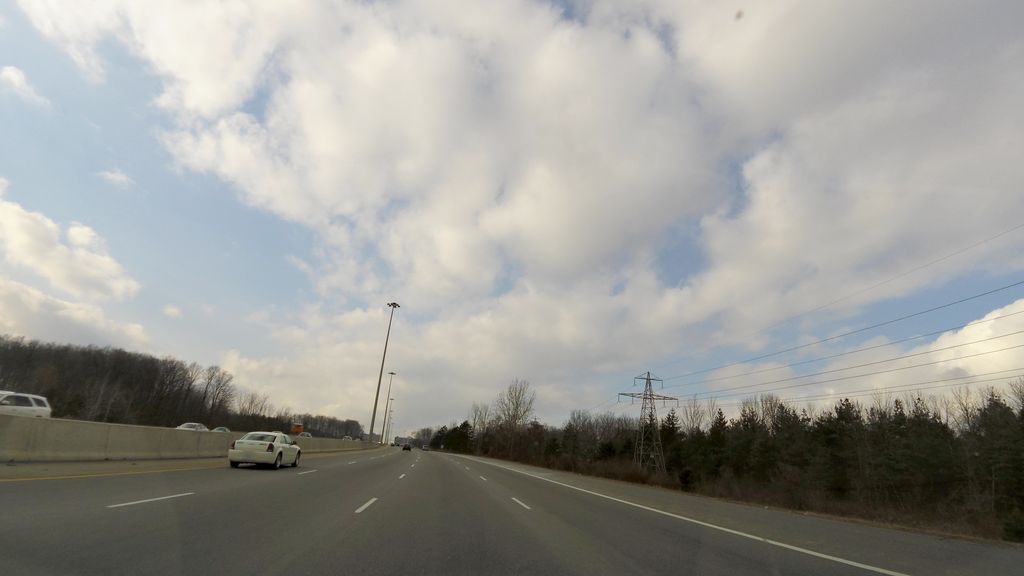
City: kitchener-waterloo